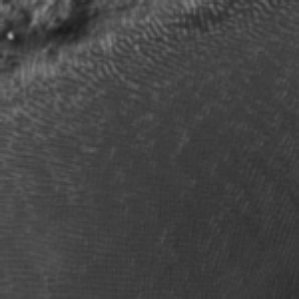
Label: frost